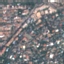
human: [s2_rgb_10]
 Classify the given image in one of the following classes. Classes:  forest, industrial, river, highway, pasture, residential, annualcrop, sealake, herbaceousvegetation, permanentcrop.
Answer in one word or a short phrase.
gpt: Residential